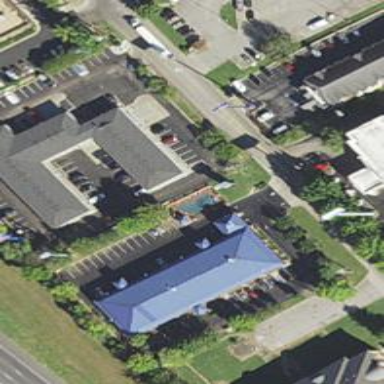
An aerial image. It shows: Motel building.